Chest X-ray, PA view. Patient: 77 years old, sex M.
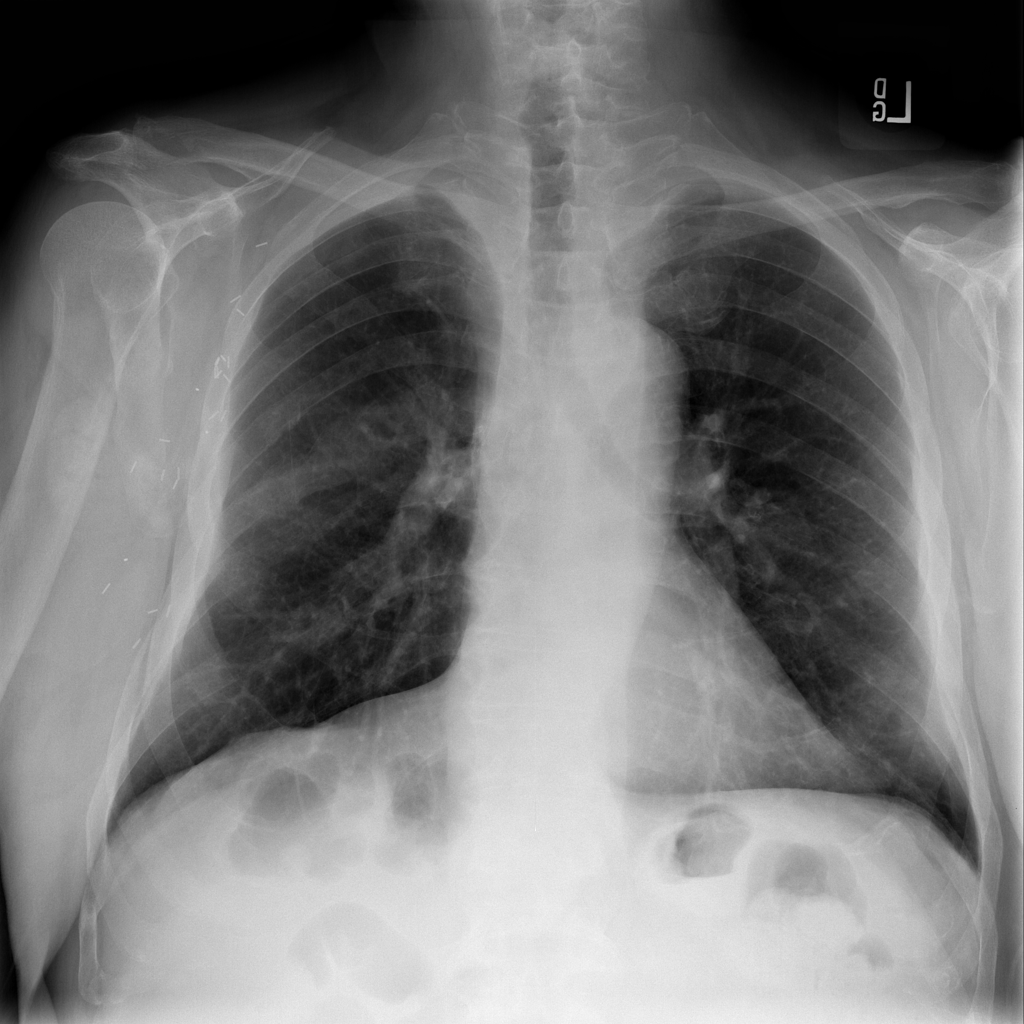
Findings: Nodule